Question: I am new in JUnit Selenium, and I found problem.
I cannot find elements using locator in @Test method. I dont have predictive search when I type 'driver.' I can if I type into '@Before'.
E.g I cant type
'''
@Test
..
driver.findElement(By.id("gs_htif0")).sendKeys("blabla");
'''
My class contains -
'''
@Before
public void setUp() throws Exception {
WebDriver driver;
System.setProperty("webdriver.gecko.driver", "C:\geckodriver.exe");
driver = new FirefoxDriver();
String baseURL = "https://www.google.com";
driver.get(baseURL);
}
@Test
public void test() {
driver.**___PROBLEM___**
}
@After
public void tearDown() throws Exception {
}
'''

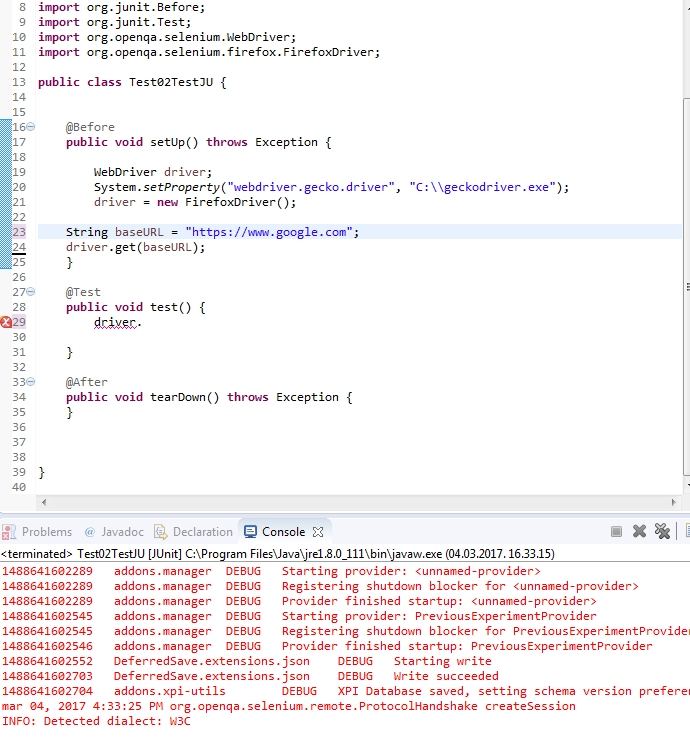
Answer: That's because you've declared
'''
WebDriver driver;
'''
locally within the setUp method which is also annotated using '@Before' in your case.
---
You shall move this to the class level and use further as -
'''
public class SomeTest {
WebDriver driver;
@Before
public void setUp() throws Exception {
...
driver = new FirefoxDriver();
...
driver.get(baseURL);
}
@Test
public void test() {
driver.getTitle(); //just an example
}
.... // other methods
}
'''